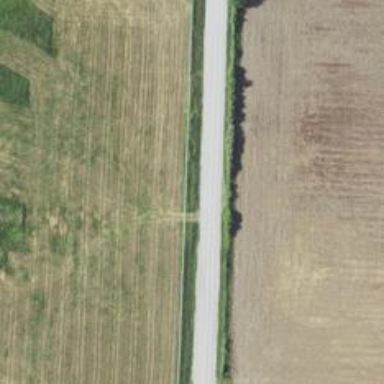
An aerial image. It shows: Tertiary road.